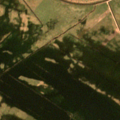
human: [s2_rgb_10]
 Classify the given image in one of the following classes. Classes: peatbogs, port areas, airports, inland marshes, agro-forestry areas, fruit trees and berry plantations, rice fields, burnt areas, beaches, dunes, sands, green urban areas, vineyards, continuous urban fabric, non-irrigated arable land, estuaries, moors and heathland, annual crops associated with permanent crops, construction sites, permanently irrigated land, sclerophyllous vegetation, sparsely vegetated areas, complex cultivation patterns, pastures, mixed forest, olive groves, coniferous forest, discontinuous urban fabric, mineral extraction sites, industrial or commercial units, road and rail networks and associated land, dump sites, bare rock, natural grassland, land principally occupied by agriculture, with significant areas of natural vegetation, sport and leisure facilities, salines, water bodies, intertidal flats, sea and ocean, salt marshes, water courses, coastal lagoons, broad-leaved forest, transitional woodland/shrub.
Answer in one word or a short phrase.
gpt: pastures